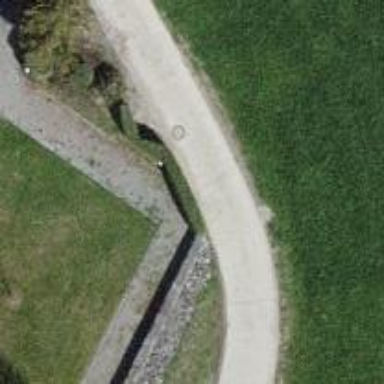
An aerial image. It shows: Asphalt alley used as service road.